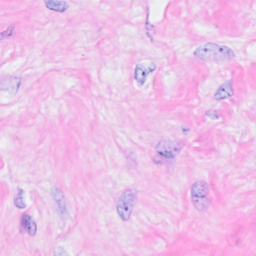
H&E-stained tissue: Breast